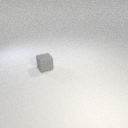
small gray rubber cube